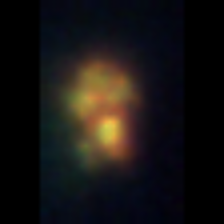
Taxon: Unknown_detritus
Group: Unknown